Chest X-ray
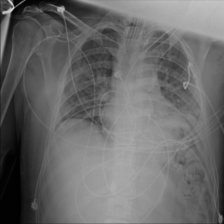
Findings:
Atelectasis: positive
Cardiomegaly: negative
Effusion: negative
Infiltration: negative
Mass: negative
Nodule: negative
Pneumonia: negative
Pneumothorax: negative
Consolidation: negative
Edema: negative
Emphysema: negative
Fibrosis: negative
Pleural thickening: negative
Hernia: negative